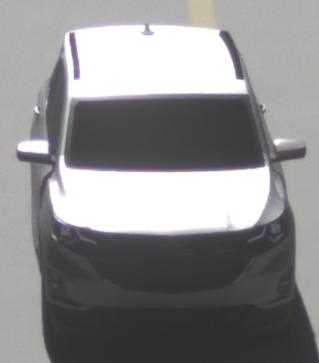
Make: Chevrolet
Model: Equinox
Detailed model: Gen. 2
Model produced from: 2015
Model produced until: 2017
Doors: 5
Color: white
Road condition: dry road
Daytime: morning or afternoon
Contrast: high contrast